Question: ## Summary
Why does a hashed.model matrix produced by FeatureHashing always have a 'tick' (ie. an entry like 1 or 2 or more) in column 1 ?

## Detail
Delving into what feature hashing does with some simple data, I found
something I couldn't explain: why does the produced
matrix contain 1 extra value for each record? (always in column 1).
The data:
'''
library(FeatureHashing)
df=data.frame( soup=c('broth','pea','tomato','pea','broth'),
main=c( 'fries', 'potato', 'fries', 'rice','rice') )
> df
soup main
1 broth fries
2 pea potato
3 tomato fries
4 pea rice
5 broth rice
'''
Produce the hashed matrix:
'''
m=hashed.model.matrix(~.,data=df,hash.size=16,signed.hash=FALSE,
create.mapping=TRUE)
5 x 16 sparse Matrix of class "dgCMatrix"
[[ suppressing 16 column names '1', '2', '3' ... ]]
[1,] 1 . . . . . 1 . . . . . . . 1 .
[2,] 2 . . . . . . . . . . . 1 . . .
[3,] 1 . 1 . . . . . . . . . . . 1 .
[4,] 1 . . . . . . . 1 . . . 1 . . .
[5,] 1 . . . . . 1 . 1 . . . . . . .
'''
Show the mapping:
'''
hash.mapping(m)
mainrice mainpotato mainfries souppea soupbroth souptomato
9 1 15 13 7 3
'''
Now manually translate row one in the dataframe df, using above mapping: row 1 has soupbroth->7 and mainfries->15. So we expect a tick in columns 7 and 15.
Look at the matrix, row 1:
'''
[1,] 1 . . . . . 1 . . . . . . . 1 .
'''
We indeed find a tick in column 7 and 15, but also an extra tick in column 1.
In fact column 1 has a tick for all rows.
P.S.: For the record: "R version 3.2.1 (2015-06-18)" / FeatureHashing_0.9
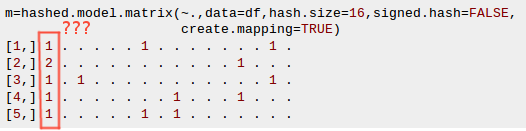
Answer: The first column is the intercept, which is also called bias term in many ML package.
For example:
'm1 = model.matrix(~., df)'
As you can see, the first column of 'm1' is named intercept and all its value are '1'.
If you want to remove the intercept column, please try:
'm = hashed.model.matrix(~ . -1, ...)'